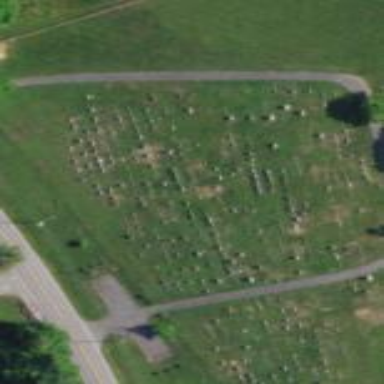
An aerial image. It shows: Cemetery.